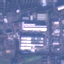
Label: Industrial